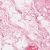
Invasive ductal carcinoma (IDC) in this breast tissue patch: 0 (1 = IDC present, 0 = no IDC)